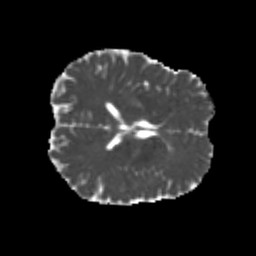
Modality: MD
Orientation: axial
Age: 22
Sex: male
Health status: healthy
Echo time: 0.074 s